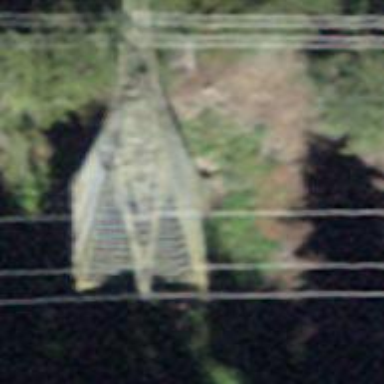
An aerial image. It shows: Power tower.